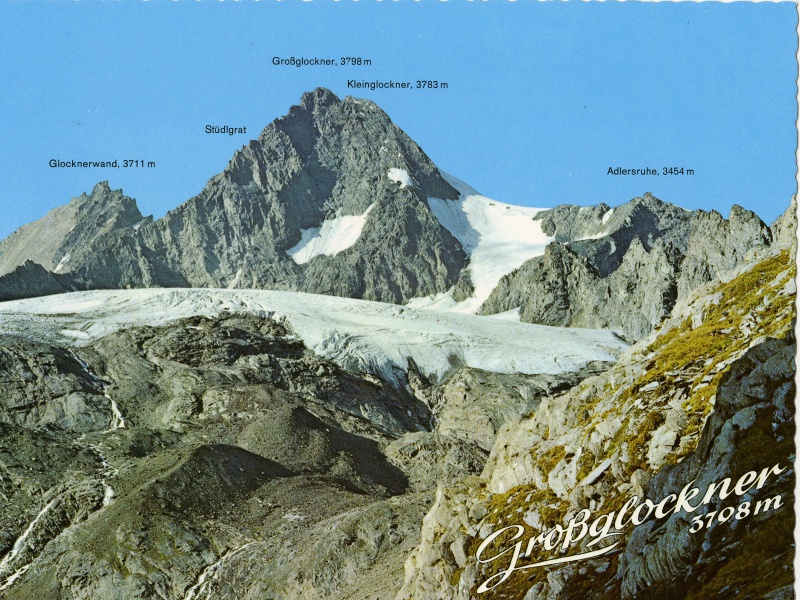
Institution: Gemeindearchiv Kals
Schlagwörter: berg, blau, felsen, gestein, himmel, schatten, weiß, fluss, grün, grau, hell, eis, schnee, wiese, wolke, spitze, stein, steine, trauer, kalt, natur, land, tal, schrift, ruhe, steinig, berge, fels, gebirge, gipfel, gletscher, geröll, hochgebirge, winter, werbung, stille, angst, hoch, freude, foto, fotografie, panorama, höhe, wandern, alpen, ideal, moos, gefahr, beschriftung, österreich, karte, stark, zunge, frei, postkarte, stärke, klarheit, alpe, tradition, wanderweg, frisch, schroff, kalb, beschriftet, bezeichnungen, tourismus, ansichtskarte, meter, ski, erdkunde, gebrige, eiskalt, bergsteiger, geografie, flyer, schi, ber, klima, bergsteigen, abenteuer, gau, bern, eintracht, gefrohren, firn, felss, großglockner, m, lawiene, murmeltier, schifahren, klimawandel, 3798, kals, grafadelsruhe, kleinglockner, glocknerwand, lienz, adlersruhe, altmodisch klischeehaft 60erjahre pathetisch, spittze, glockenwand, 3798m, stüdlgrat, glocner, 3708, berggipfle, ach ee, bergerg, höhensonne, 3708m, anscchtskarte, 3783 m, panroama, glocknerwa<nd, glöcknerwand, grossklocknr, schneel, stüdigrat